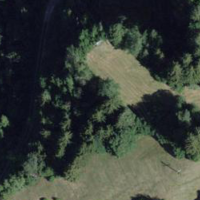
EUNIS habitat code: 43
Species observed at this site:
Saxifraga aizoides